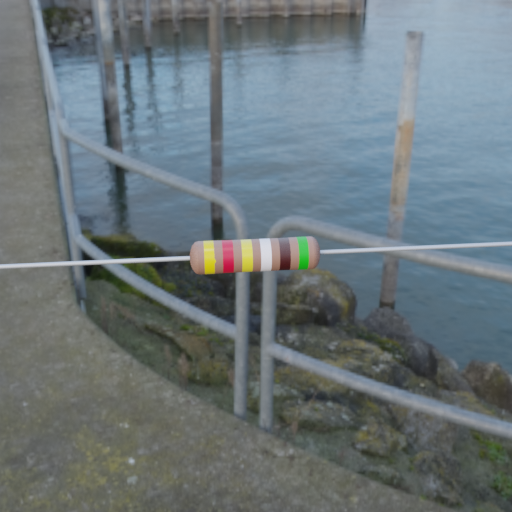
Resistor colour bands (in order): yellow, red, yellow, white, black, green